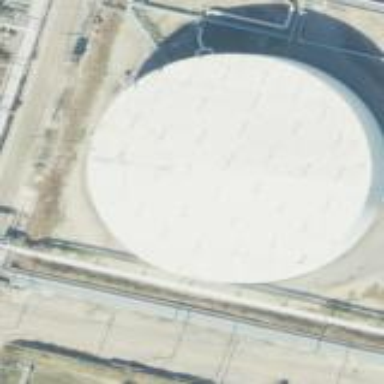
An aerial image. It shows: Storage tank which is man-made and housed in building.